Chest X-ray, AP view. Patient: 30 years old, sex F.
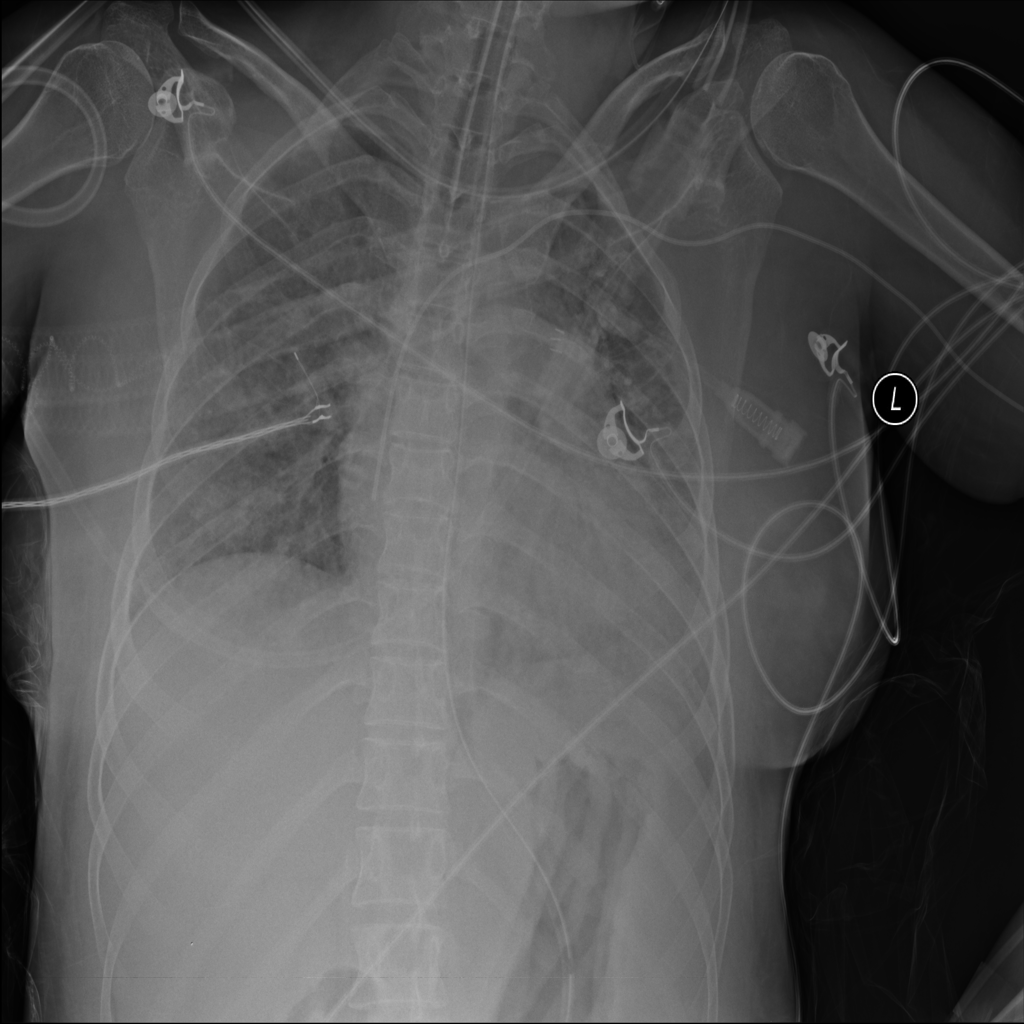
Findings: Atelectasis, Edema, Infiltration